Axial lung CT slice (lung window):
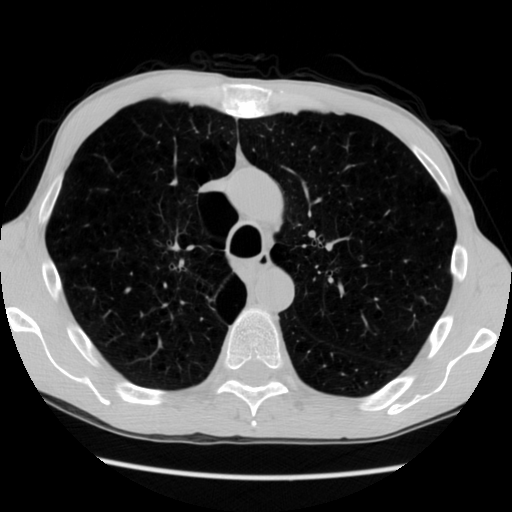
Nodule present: no